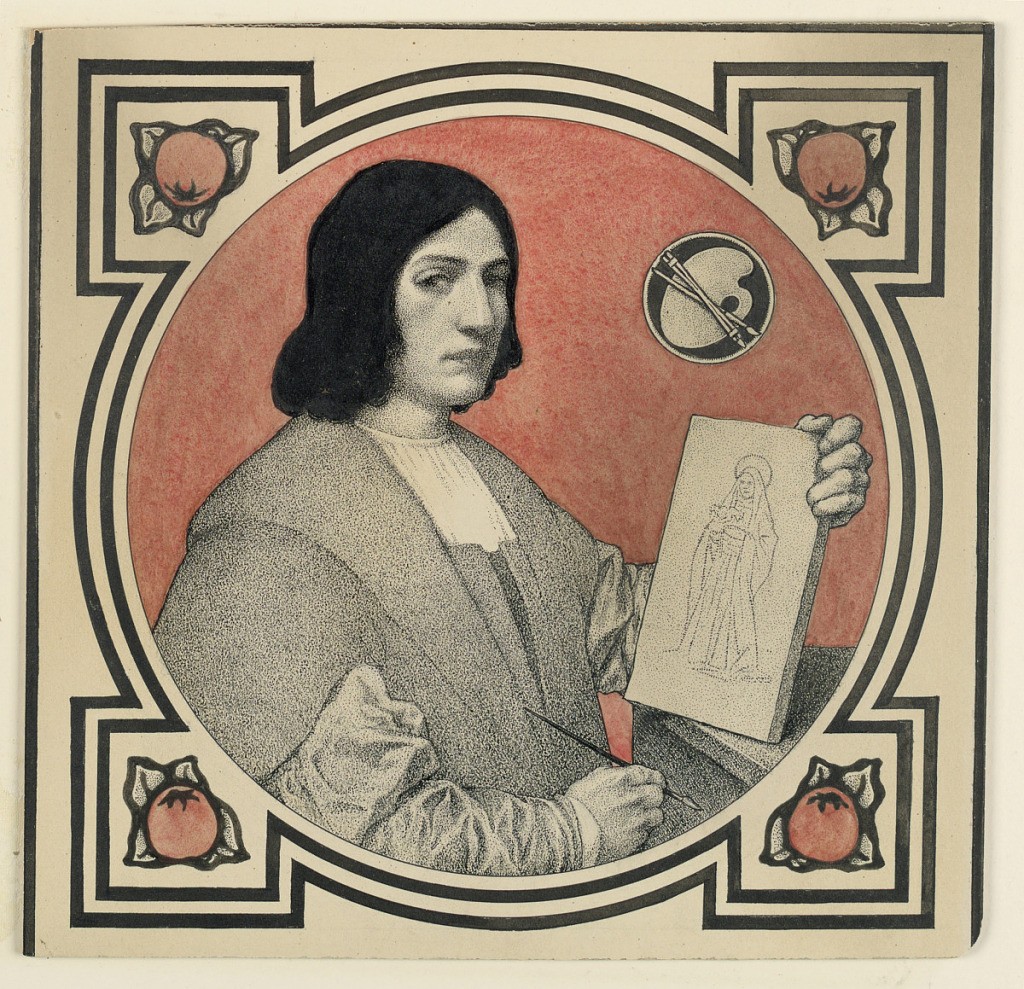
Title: The Illustrator
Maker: Joseph J. Gould, American, ca. 1876–after 1932
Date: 1900
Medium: Pen and black ink, brush and watercolor on illustration board
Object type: Drawing
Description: Half-length portrait of a man, turned toward the right, looking out at the spectator. An artist holding a brush in his right hand; a panel in his left. In circular frame, with double-line enframement beyond, and square corner terminations containing fruit motifs.